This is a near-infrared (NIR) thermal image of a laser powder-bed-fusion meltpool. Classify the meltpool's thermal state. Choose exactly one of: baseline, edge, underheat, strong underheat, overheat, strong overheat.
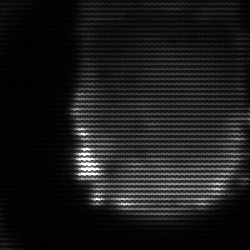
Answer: edge